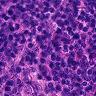
Metastatic tissue present: no